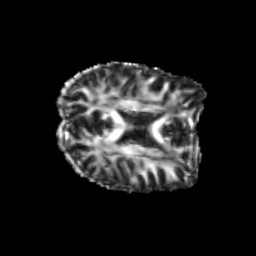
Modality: FA
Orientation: axial
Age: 24
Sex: male
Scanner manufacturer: siemens
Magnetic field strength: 3 T
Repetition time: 3.5 s
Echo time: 0.104 s